Field crop: maize
Growth stage: 2
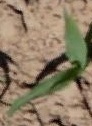
Species: maize